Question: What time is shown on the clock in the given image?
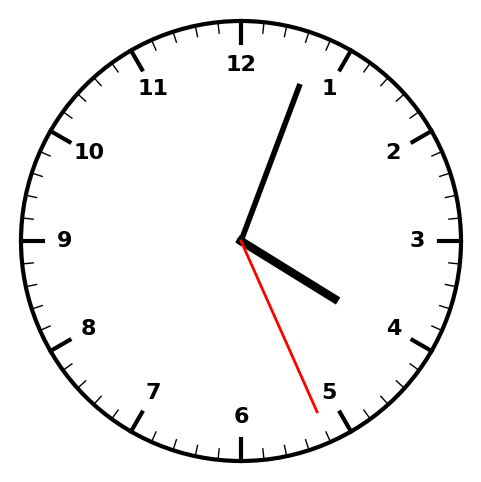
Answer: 04:03:26